Field crop: tomato
Growth stage: 2
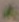
Species: solanum